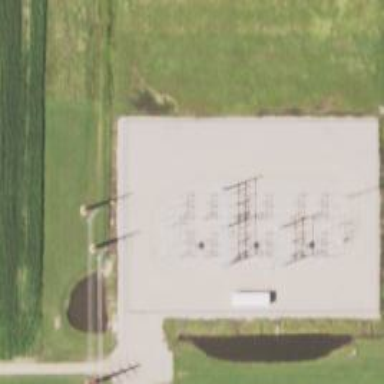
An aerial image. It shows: Switch for power supply.